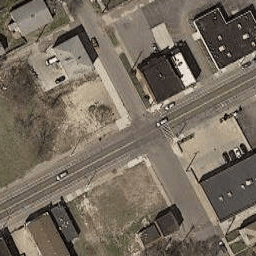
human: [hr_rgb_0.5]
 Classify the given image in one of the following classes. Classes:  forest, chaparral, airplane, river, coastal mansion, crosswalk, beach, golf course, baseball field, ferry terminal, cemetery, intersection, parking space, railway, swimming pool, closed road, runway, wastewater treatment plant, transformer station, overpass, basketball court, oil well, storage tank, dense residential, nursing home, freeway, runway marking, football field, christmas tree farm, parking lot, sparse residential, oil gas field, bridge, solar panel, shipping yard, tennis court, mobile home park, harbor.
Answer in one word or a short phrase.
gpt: intersection